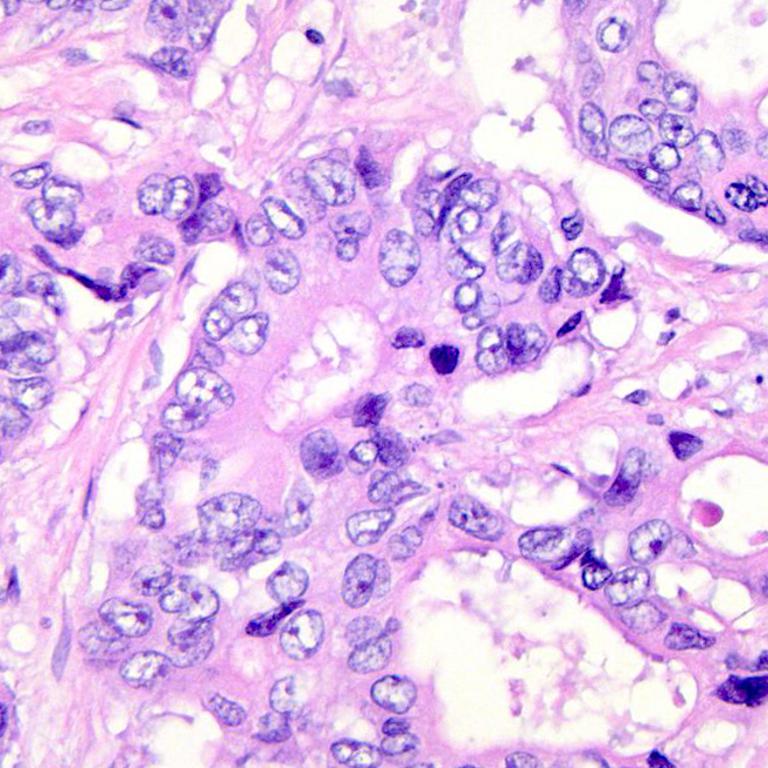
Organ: colon
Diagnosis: adenocarcinomas